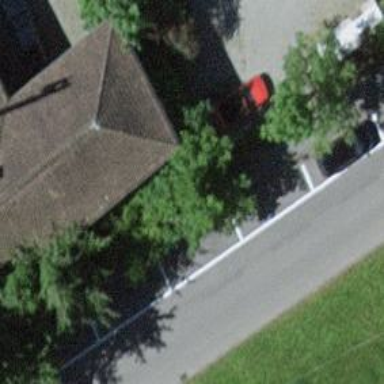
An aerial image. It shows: Parking lane with parallel orientation.